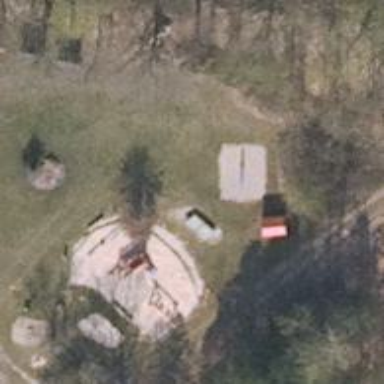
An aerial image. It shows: Playground area for leisure activities on the land.